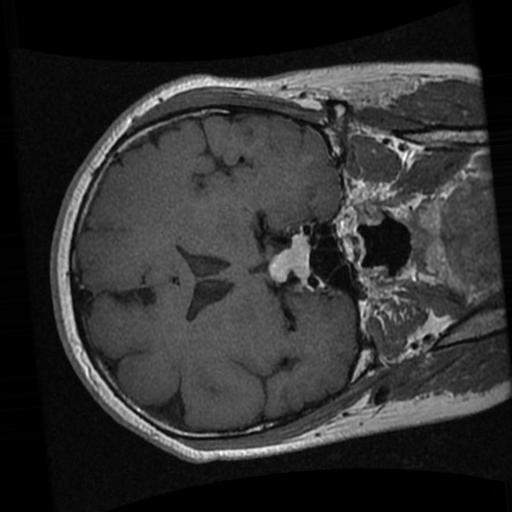
Label: brain_tumor